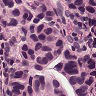
Metastatic tissue present: yes